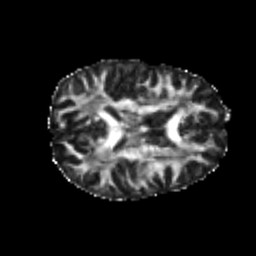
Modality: FA
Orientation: axial
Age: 24
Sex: female
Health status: healthy
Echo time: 0.074 s